Interaction volume radius: 10 \u00c5
Interaction volume height: 40 \u00c5
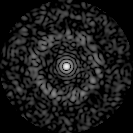
Disorder parameter: 0.8183